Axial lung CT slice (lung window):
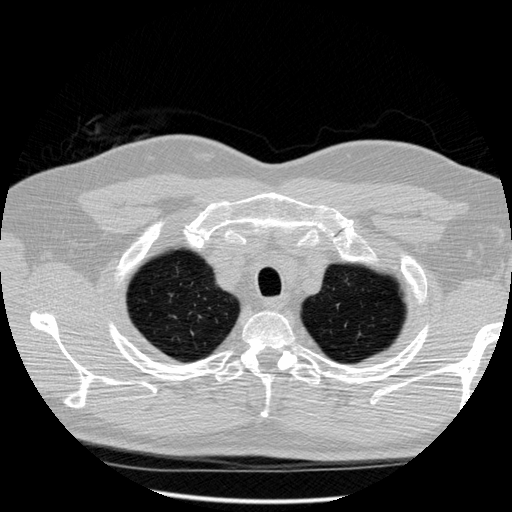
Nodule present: no